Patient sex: F
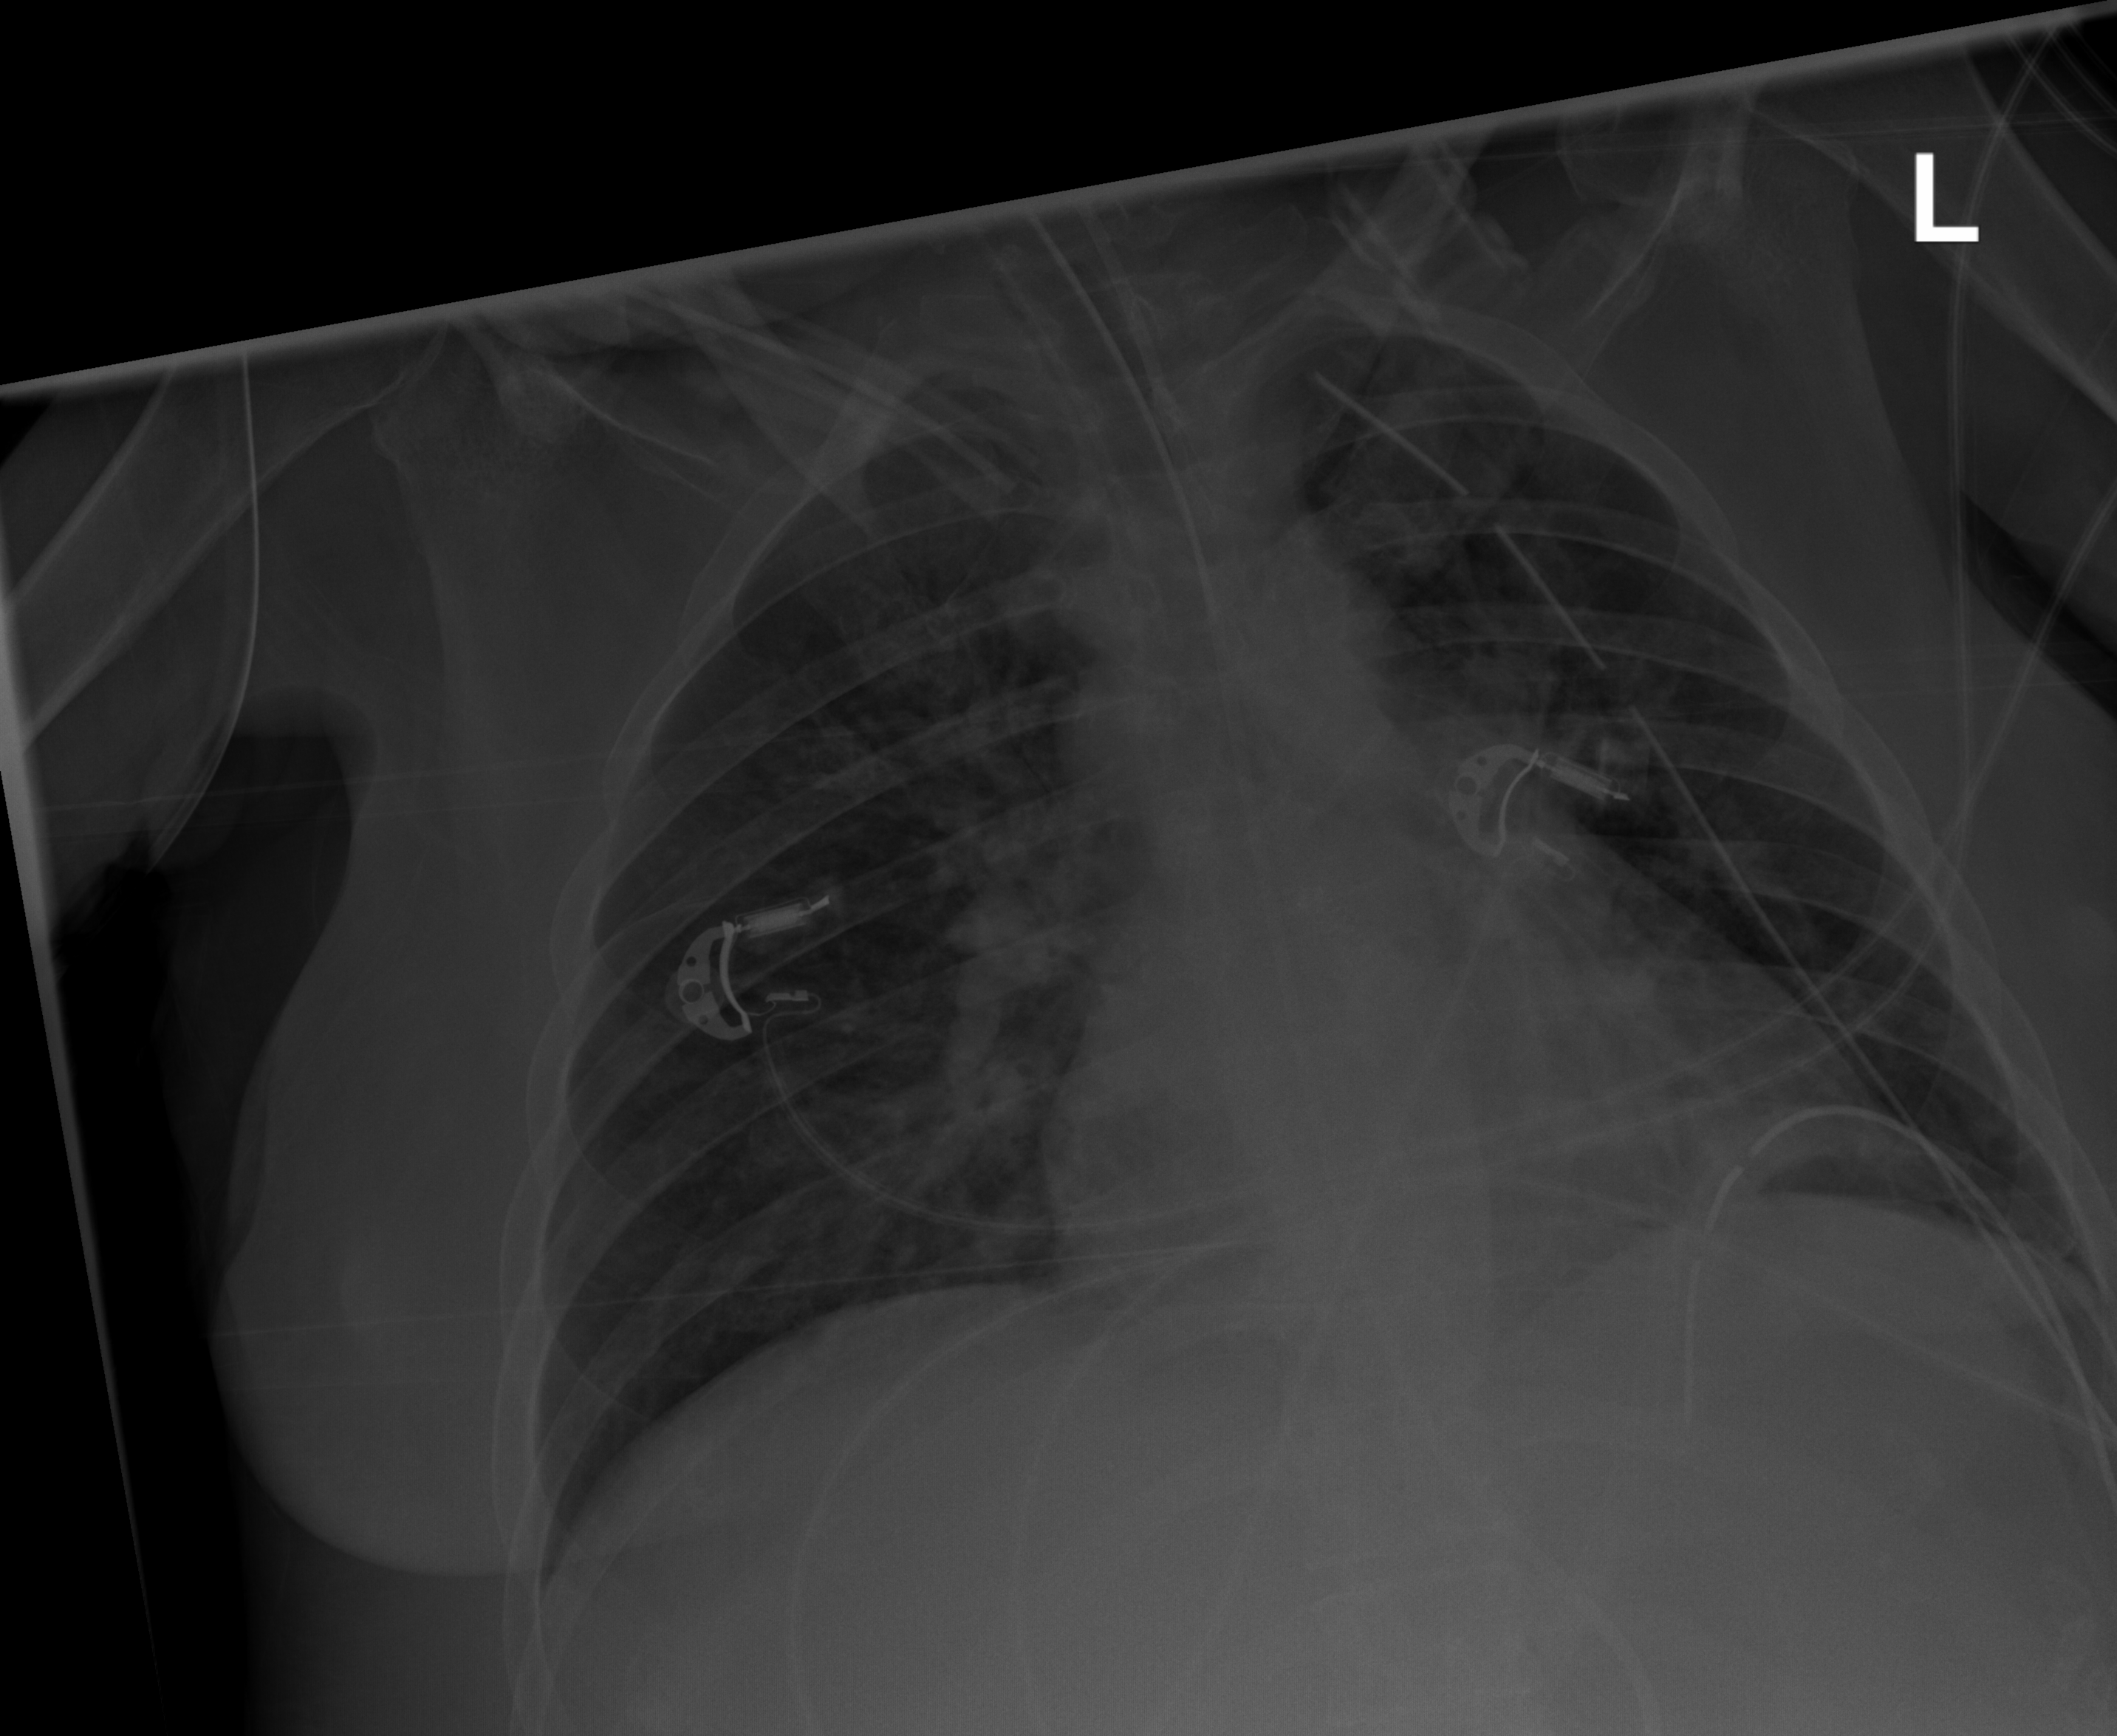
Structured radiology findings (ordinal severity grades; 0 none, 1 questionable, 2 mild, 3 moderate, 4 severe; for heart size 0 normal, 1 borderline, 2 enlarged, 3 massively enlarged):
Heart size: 2
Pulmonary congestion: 2
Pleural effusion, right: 0
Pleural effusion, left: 2
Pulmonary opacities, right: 2
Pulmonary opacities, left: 2
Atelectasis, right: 2
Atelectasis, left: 2